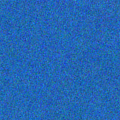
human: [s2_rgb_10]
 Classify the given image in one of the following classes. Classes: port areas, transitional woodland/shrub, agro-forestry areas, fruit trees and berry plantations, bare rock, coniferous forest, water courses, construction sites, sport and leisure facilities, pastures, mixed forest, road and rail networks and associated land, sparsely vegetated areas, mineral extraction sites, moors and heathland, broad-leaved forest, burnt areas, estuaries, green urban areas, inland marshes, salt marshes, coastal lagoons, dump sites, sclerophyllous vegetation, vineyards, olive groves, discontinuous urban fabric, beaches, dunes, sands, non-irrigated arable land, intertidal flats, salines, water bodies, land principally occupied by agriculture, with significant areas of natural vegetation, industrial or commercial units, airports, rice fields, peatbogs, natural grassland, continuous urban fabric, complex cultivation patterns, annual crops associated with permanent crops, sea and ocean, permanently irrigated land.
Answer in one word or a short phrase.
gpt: sea and ocean